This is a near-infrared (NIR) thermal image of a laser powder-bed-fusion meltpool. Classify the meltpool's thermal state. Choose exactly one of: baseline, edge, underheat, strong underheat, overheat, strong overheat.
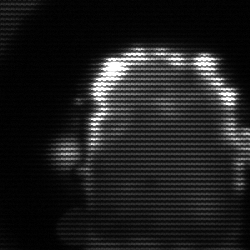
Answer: baseline